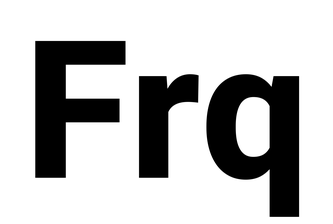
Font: Roboto_ExtraBold